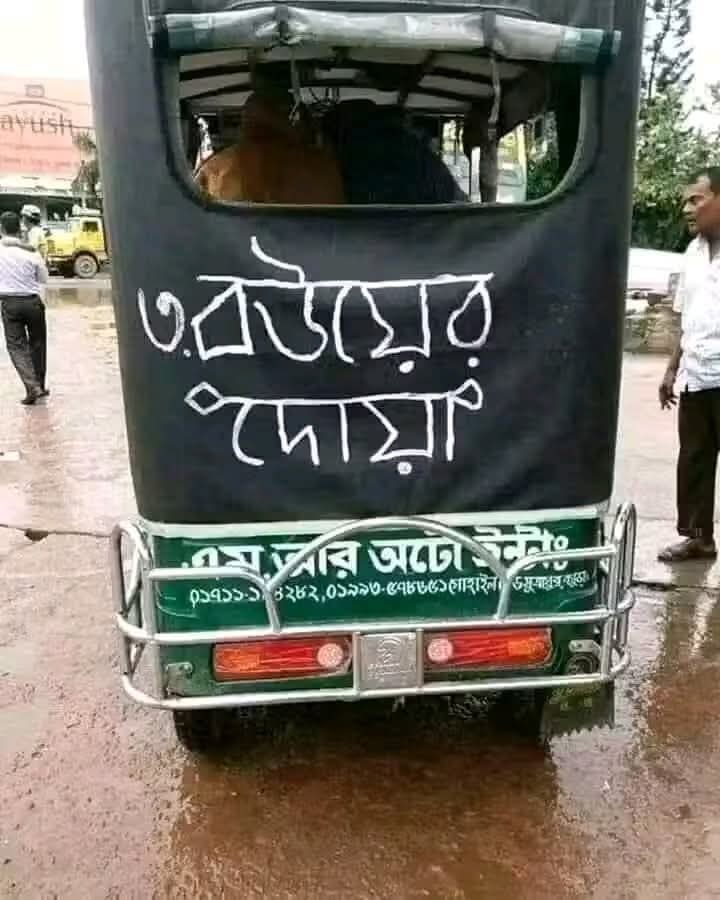
Text: বউয়ের দোয়া
Label: Non Hate